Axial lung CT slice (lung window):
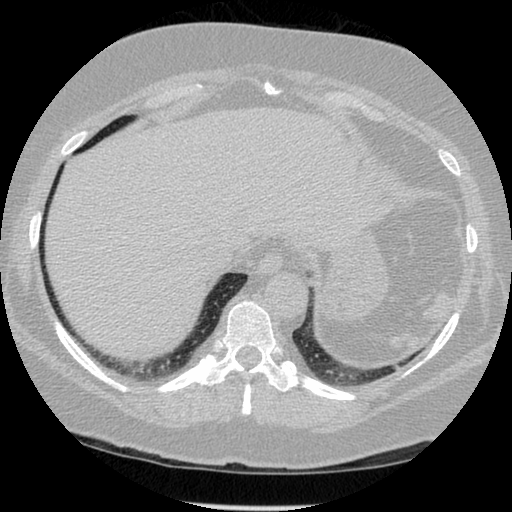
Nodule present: no